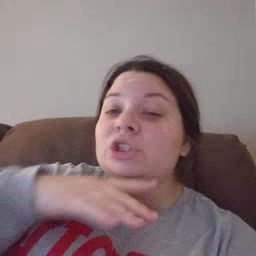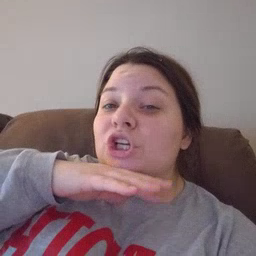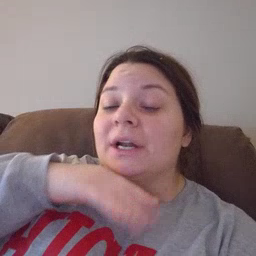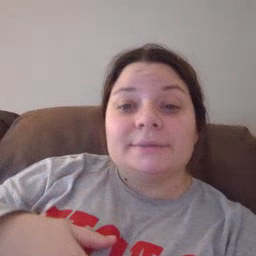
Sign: dirty